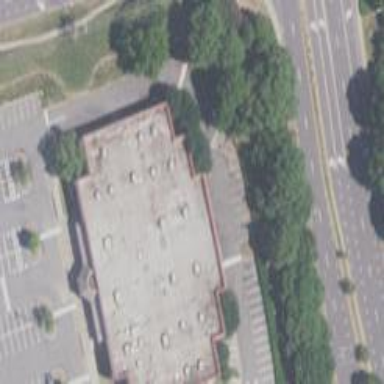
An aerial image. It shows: Cinema located in retail building.